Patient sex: F
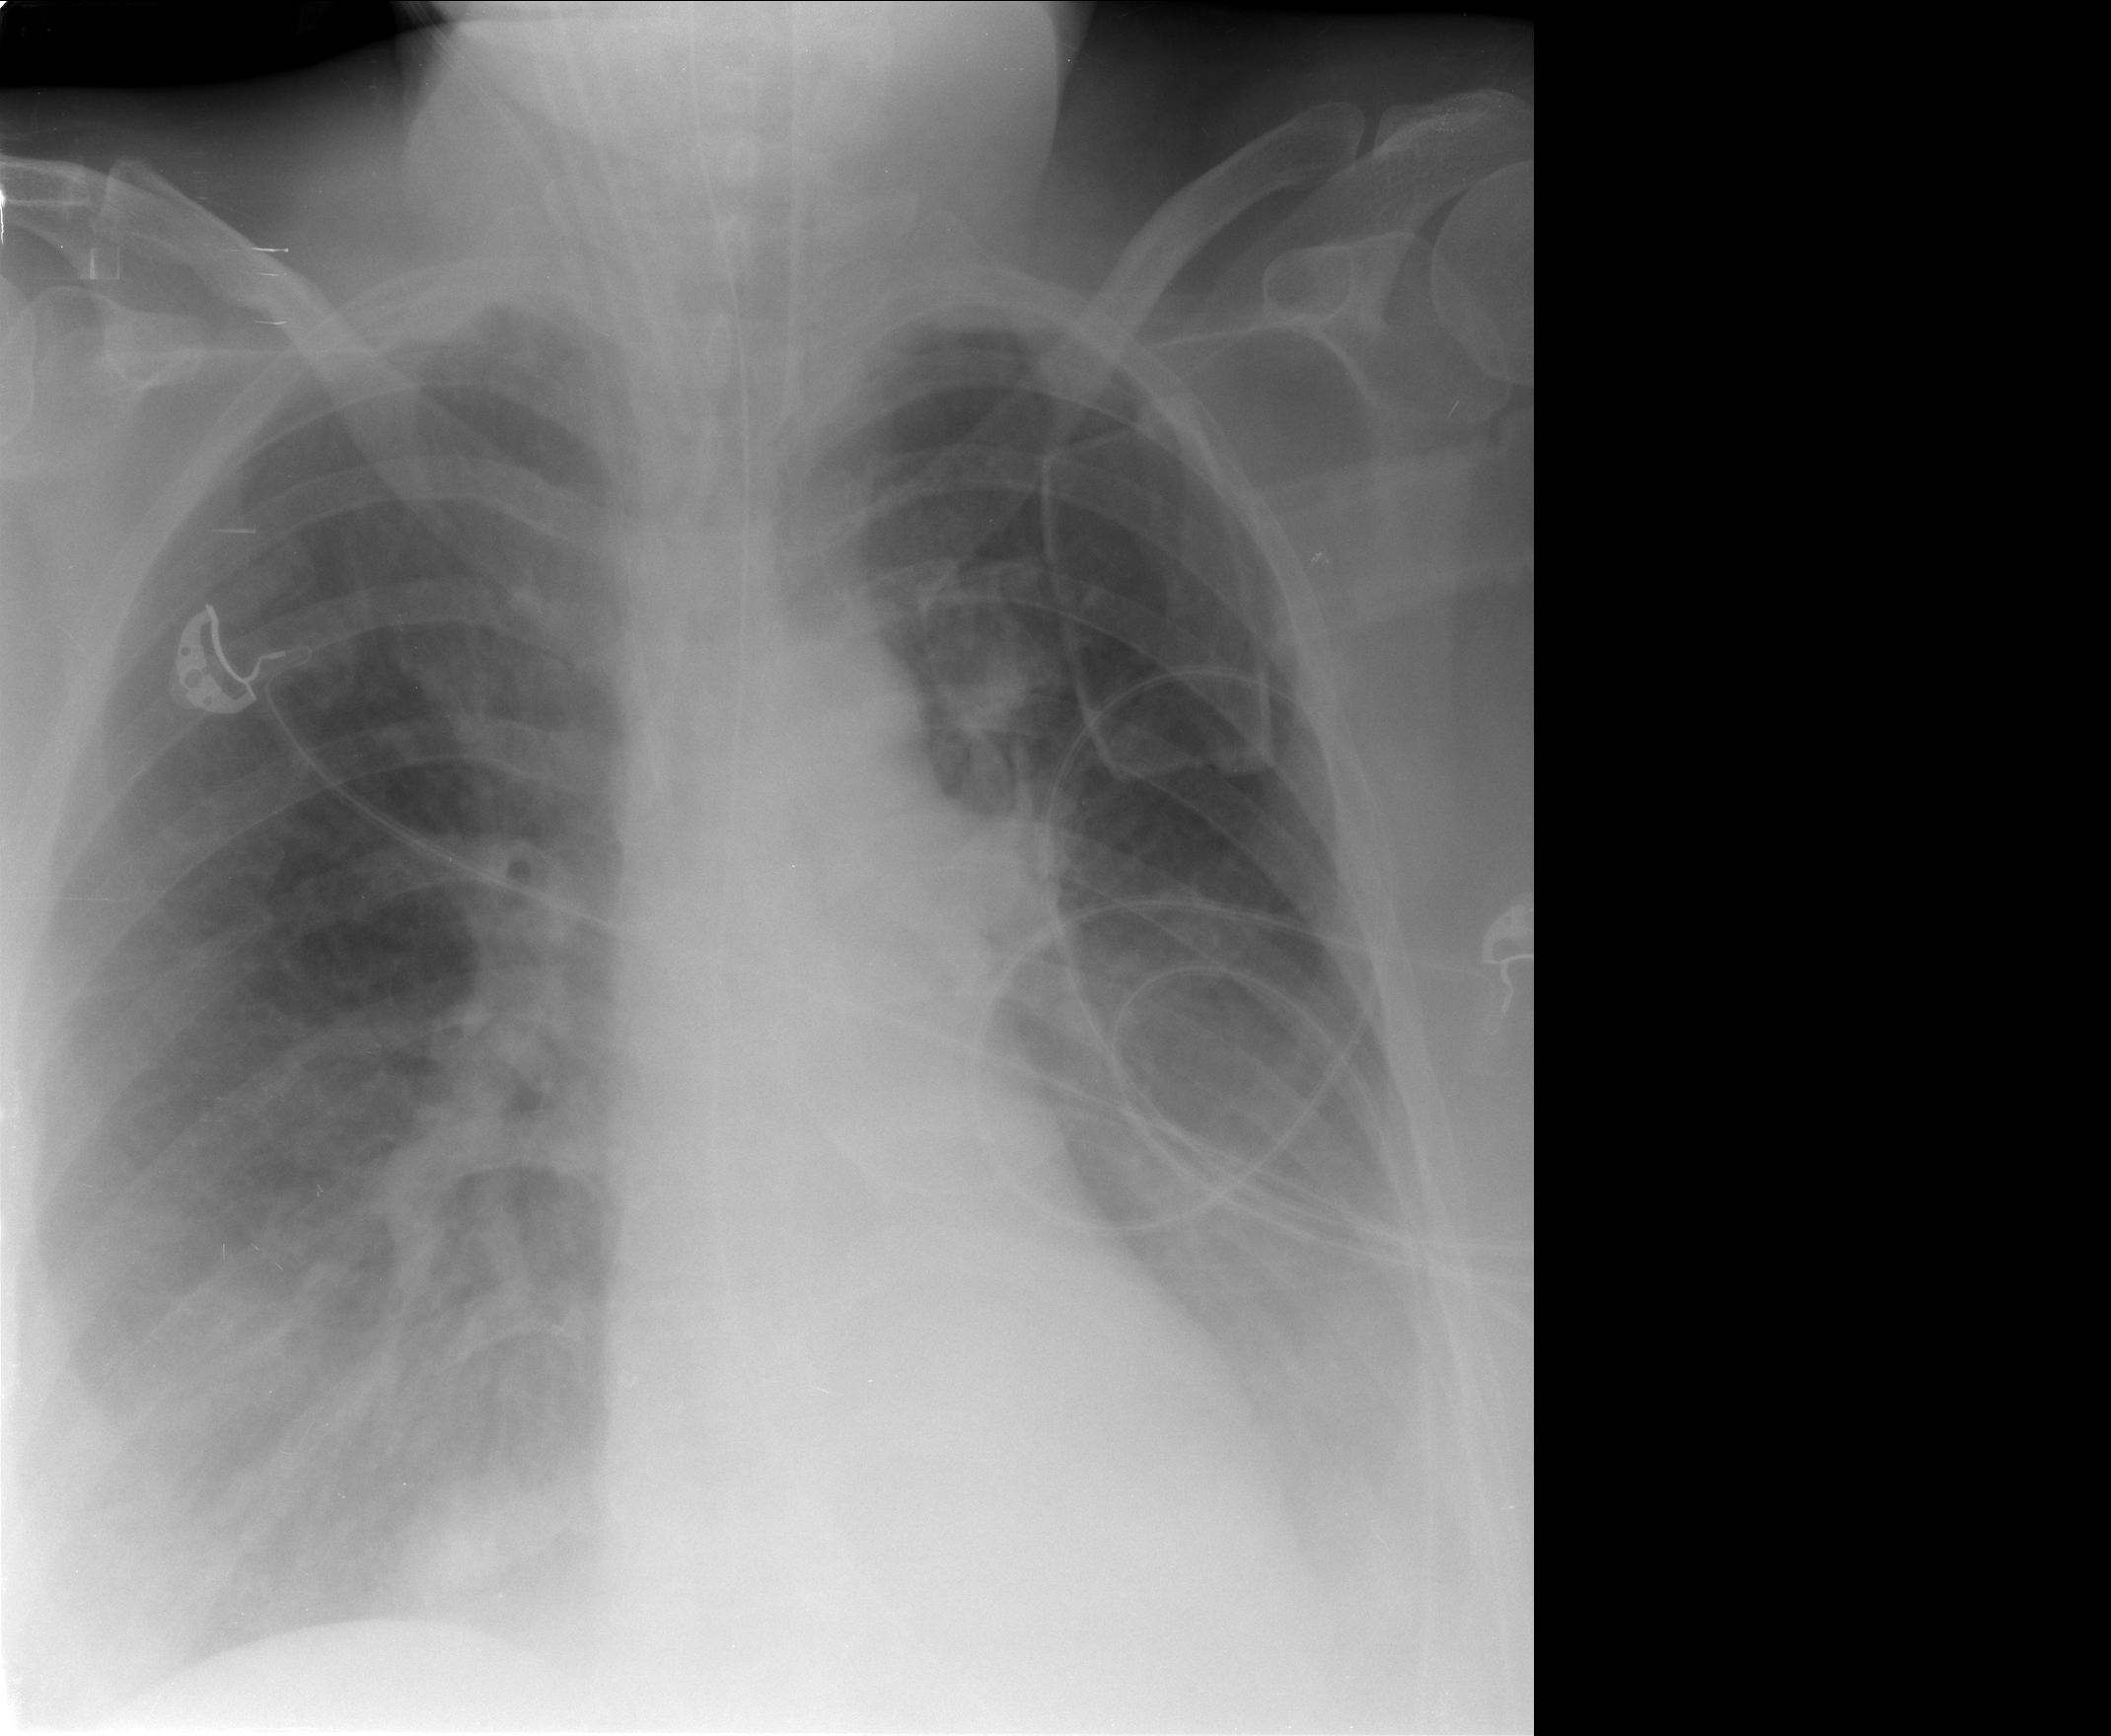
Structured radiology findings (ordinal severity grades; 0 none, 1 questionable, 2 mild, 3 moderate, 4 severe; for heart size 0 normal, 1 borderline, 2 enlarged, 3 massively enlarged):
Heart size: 0
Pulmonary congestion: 0
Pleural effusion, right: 2
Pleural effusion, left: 3
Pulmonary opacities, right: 1
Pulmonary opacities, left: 0
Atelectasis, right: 2
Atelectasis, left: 2